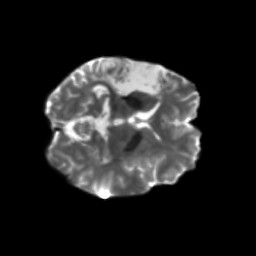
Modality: T2w
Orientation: axial
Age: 36
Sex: female
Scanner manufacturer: siemens
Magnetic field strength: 3 T
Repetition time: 5.25 s
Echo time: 0.08 s